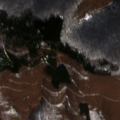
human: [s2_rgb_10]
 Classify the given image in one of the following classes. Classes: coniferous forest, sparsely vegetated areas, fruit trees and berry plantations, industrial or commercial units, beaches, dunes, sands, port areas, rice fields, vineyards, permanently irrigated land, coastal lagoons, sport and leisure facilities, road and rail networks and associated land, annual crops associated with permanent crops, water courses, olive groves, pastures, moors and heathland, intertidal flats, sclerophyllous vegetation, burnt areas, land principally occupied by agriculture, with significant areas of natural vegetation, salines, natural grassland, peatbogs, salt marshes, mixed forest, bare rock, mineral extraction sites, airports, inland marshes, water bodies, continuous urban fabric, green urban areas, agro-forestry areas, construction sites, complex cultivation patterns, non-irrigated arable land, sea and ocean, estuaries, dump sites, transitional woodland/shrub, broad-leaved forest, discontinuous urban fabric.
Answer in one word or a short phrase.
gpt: broad-leaved forest, mixed forest